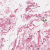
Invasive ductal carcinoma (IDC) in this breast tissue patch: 0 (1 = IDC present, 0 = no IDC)